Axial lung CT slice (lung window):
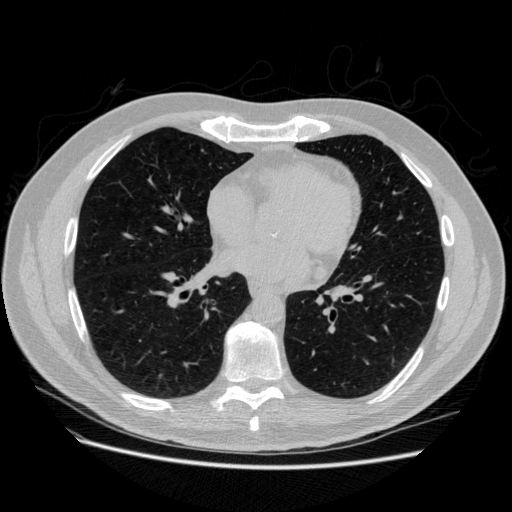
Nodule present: no